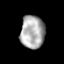
Tissue: prostate
Cell type: T cells
Senescence score: 0.8014
Nuclear area (px): 783
Mean DAPI intensity: 170.531